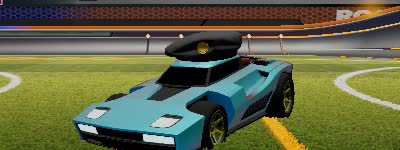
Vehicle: breakout